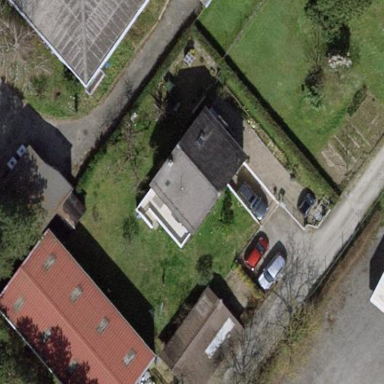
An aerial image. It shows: Garden surrounded by fence.